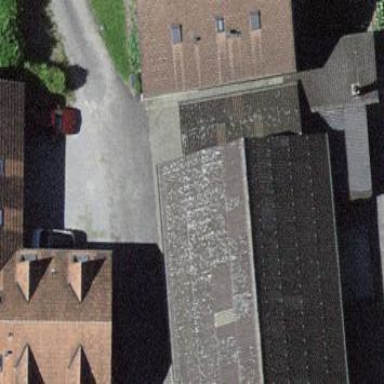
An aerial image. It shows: Rural barn.